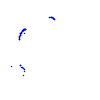
Particle: proton